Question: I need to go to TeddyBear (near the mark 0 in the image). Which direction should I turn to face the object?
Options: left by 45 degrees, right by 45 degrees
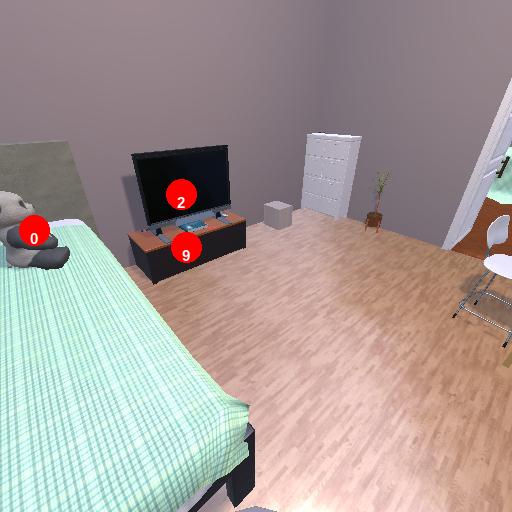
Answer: left by 45 degrees